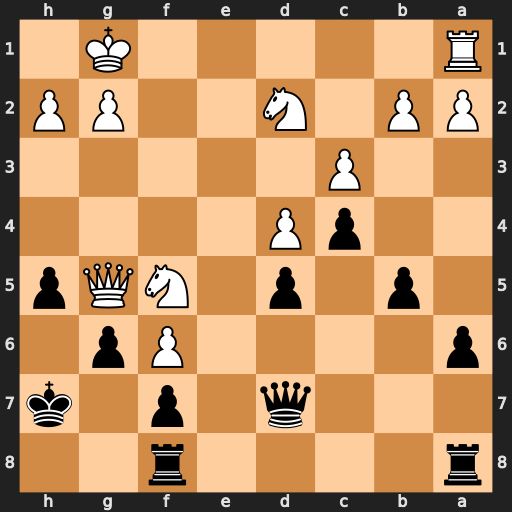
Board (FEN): r4r2/3q1p1k/p4Pp1/1p1p1NQp/2pP4/2P5/PP1N2PP/R5K1
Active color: b
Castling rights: -
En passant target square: -
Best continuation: Qxf5 Qxf5 gxf5